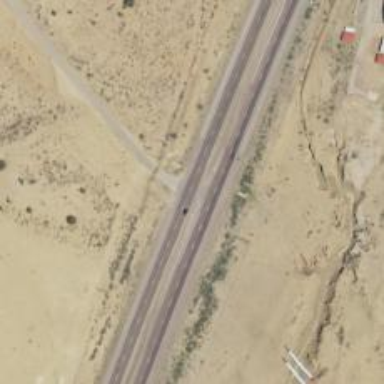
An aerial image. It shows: This image shows trunk highway that functions as expressway.